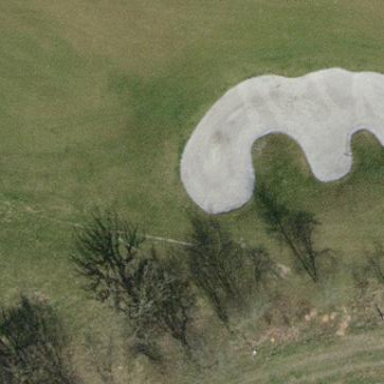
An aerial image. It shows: Sand bunker on golf course.